Aerial crown-view tile of a tropical tree (Barro Colorado Island, Panama), acquired 20250217:
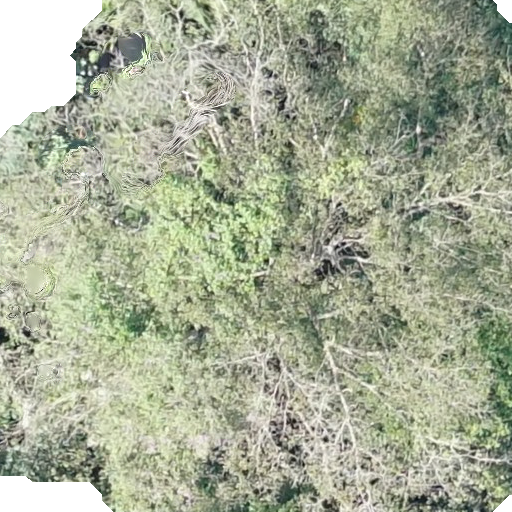
Species: Hura crepitans
GBIF accepted scientific name: Hura crepitans
Crown area: 501.412 m²